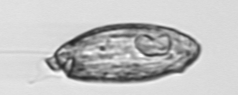
Label: Katodinium_or_Torodinium